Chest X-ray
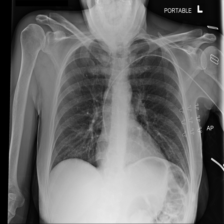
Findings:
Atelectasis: negative
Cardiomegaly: negative
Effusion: negative
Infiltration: negative
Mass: negative
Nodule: negative
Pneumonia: negative
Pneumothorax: negative
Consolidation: negative
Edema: negative
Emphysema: negative
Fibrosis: negative
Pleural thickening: negative
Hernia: negative